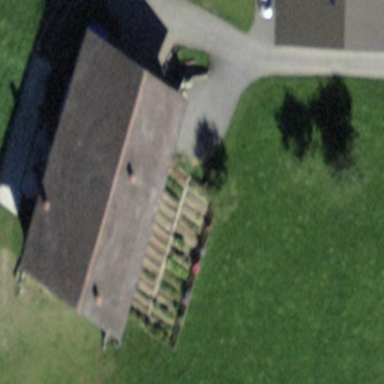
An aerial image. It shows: Barn.